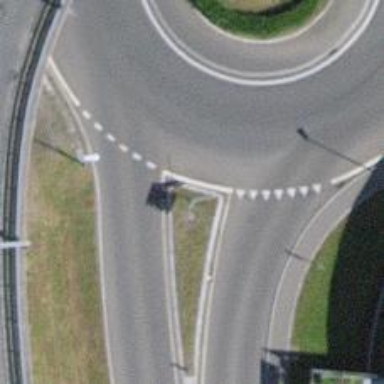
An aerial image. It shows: Road with "give way" sign.